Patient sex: F
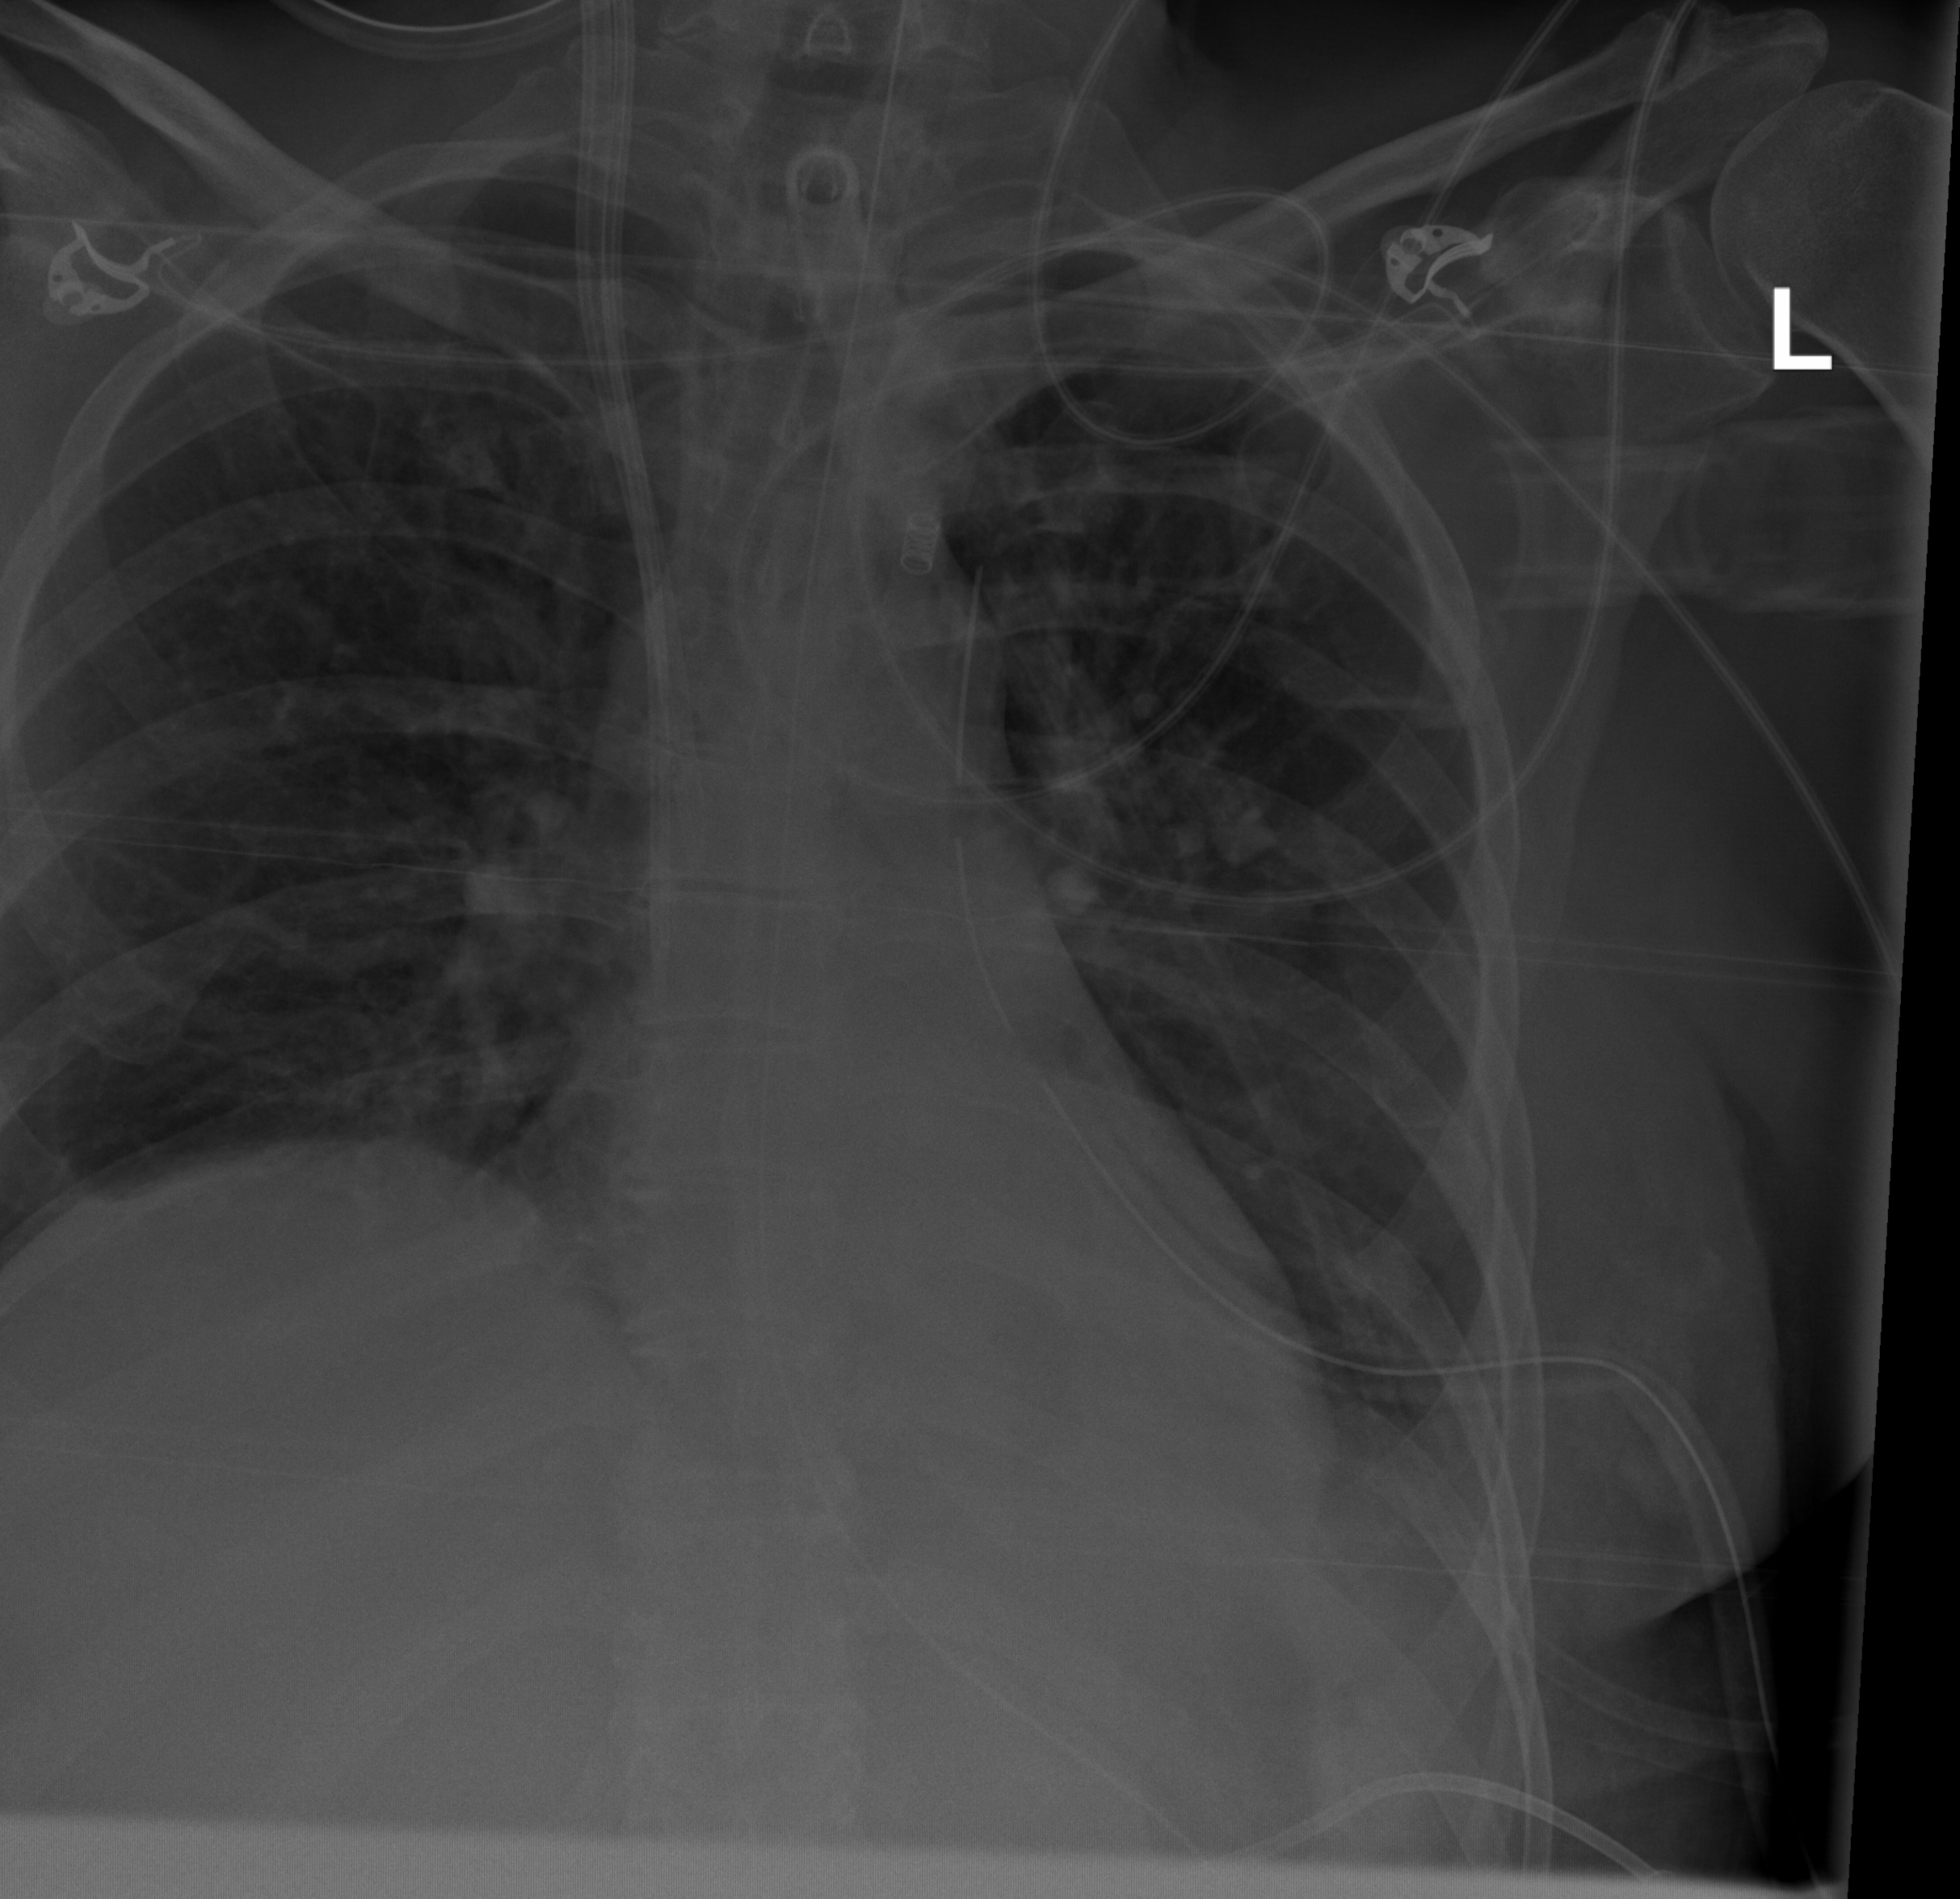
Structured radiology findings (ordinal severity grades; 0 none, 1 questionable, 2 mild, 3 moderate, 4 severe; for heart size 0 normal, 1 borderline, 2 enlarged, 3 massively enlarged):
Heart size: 0
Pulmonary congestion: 0
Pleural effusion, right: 0
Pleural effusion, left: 2
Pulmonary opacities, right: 0
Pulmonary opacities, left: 0
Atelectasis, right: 1
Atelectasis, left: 2